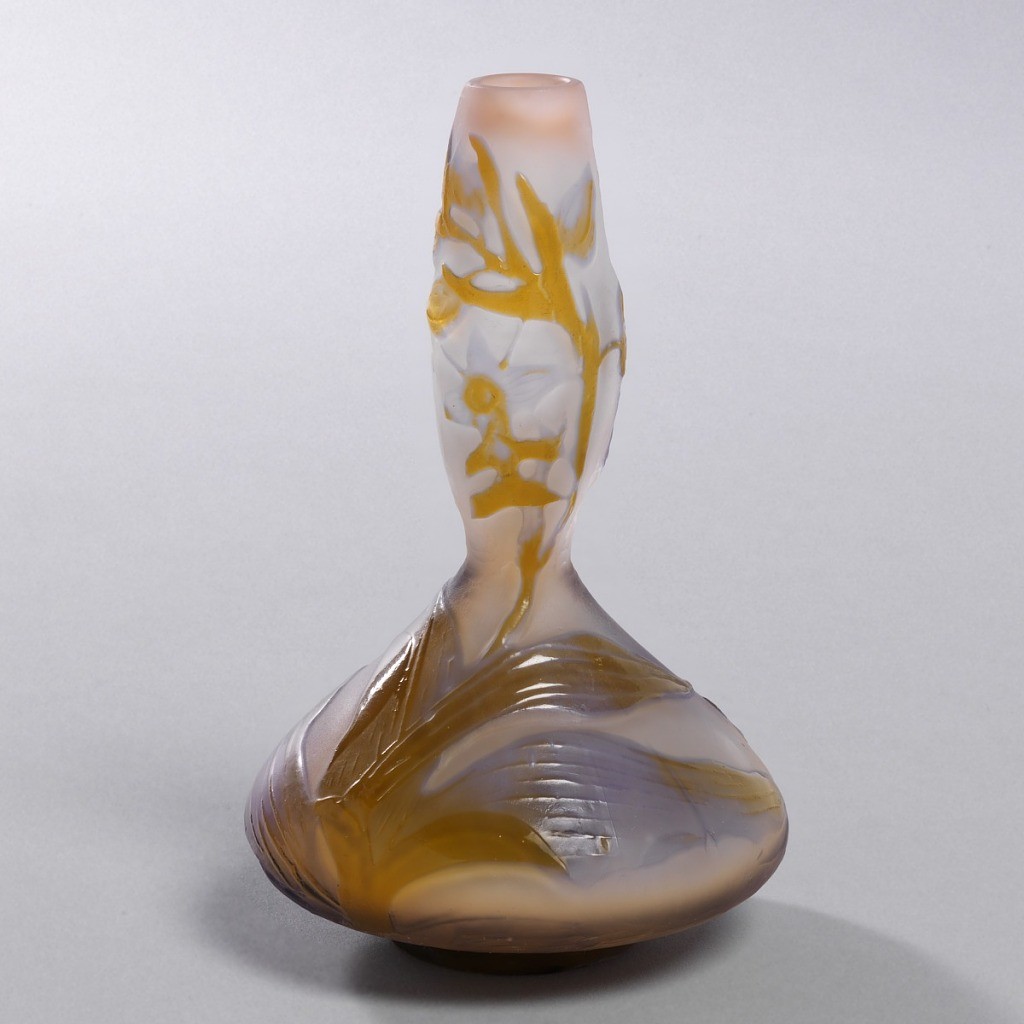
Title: lavender
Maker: Gallé
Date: late 19th–early 20th century
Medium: Glass
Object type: Vase
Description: Vase with bulbous body, elongated swollen neck; decorated with mustard yellow and lavender plants and flowers on white-gray background.